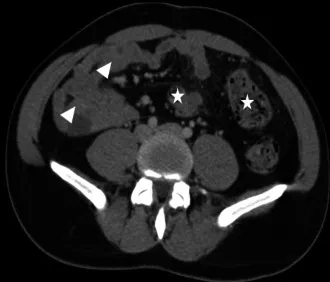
Coronal. Sections, the colon on the left side of the abdomen (white star), and the small intestine on the right side (arrowhead).
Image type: radiology (ct)